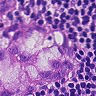
Metastatic tissue present: yes